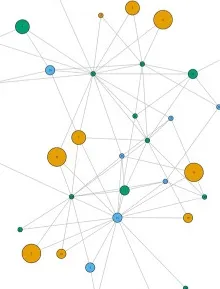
The original and generated graphs from Zachary's Karate network (Zachary). C; The GRANDPA-generated graph, where attributes, community labels, and degree are used to generate the network. In Fig. 2C, we recaptured similar vertex attribute relationship and nearly identical communities in both overall number of communities, size of communities, and internal community structure.
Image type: chart (chart)